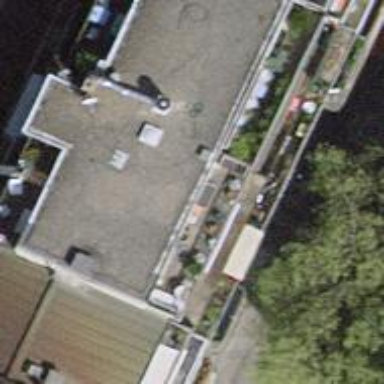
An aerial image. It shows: Restaurant.